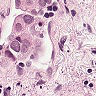
Metastatic tissue present: yes